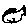
Label: fish